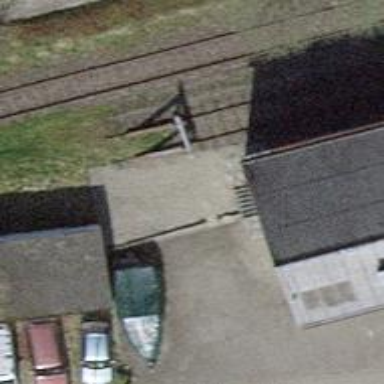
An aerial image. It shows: Railway buffer stop.